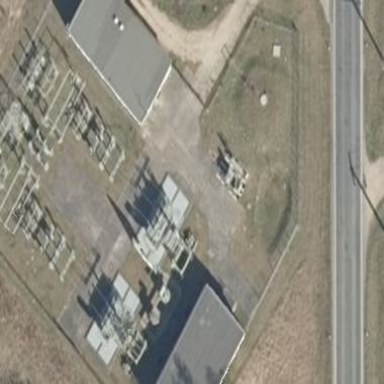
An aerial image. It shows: Outdoor distribution-level power substation enclosed by fence.